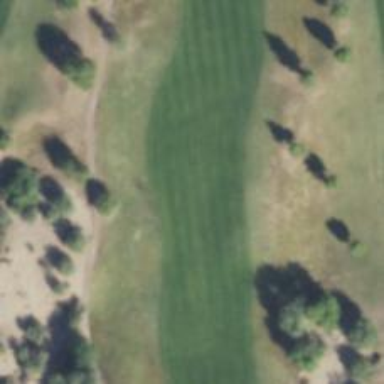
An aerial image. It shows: View of golf hole.